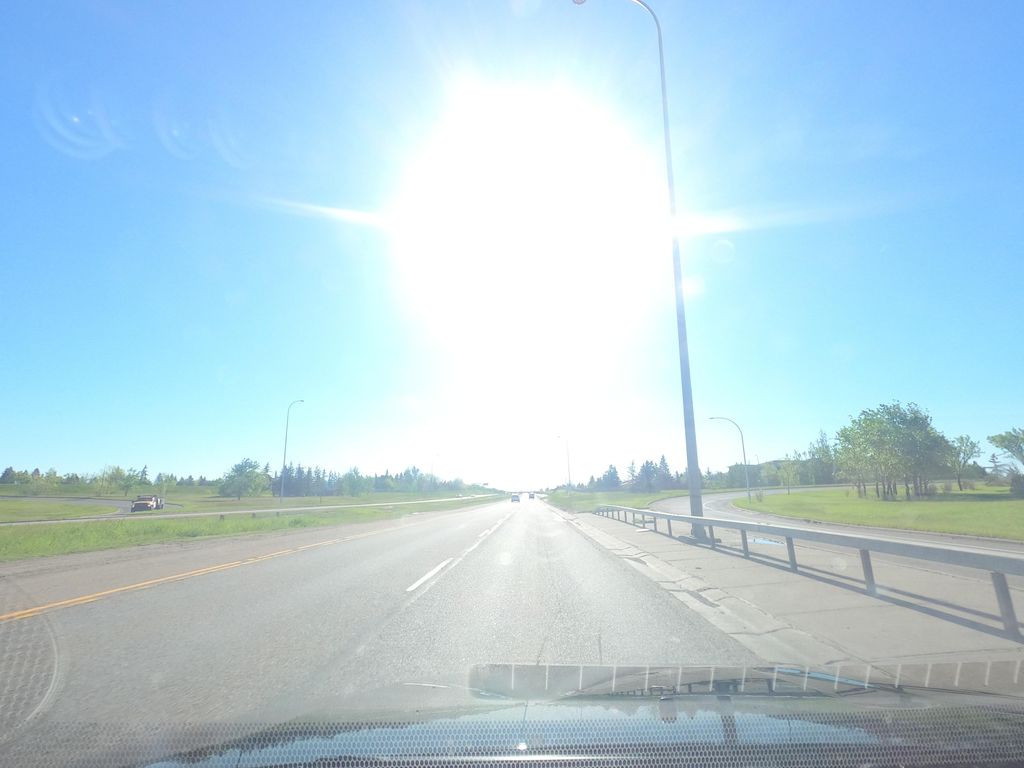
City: calgary